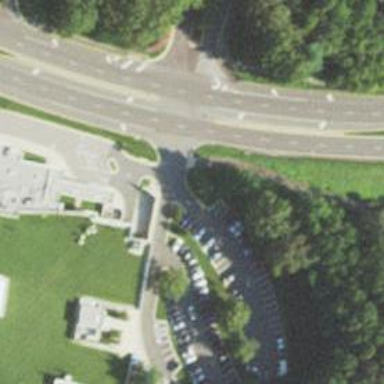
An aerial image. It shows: Entrance to school.